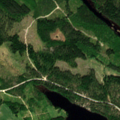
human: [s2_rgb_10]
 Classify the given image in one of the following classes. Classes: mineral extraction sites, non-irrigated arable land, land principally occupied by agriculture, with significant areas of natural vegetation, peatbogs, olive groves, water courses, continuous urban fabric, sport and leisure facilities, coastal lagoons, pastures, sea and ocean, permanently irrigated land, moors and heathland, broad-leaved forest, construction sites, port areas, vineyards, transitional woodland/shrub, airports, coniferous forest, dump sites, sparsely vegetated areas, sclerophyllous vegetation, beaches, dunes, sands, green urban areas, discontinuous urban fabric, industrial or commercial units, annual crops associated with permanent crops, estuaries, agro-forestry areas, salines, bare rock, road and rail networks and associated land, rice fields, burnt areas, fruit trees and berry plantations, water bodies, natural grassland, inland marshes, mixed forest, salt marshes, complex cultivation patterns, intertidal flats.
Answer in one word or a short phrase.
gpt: coniferous forest, mixed forest, transitional woodland/shrub, water bodies